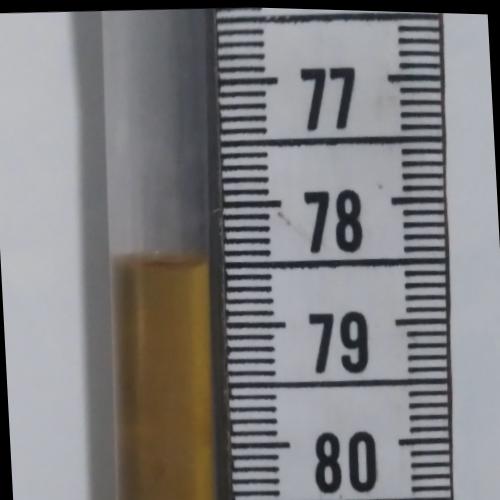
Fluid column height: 78.5 cm